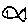
Label: fish